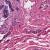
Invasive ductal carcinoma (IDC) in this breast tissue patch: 0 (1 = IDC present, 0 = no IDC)